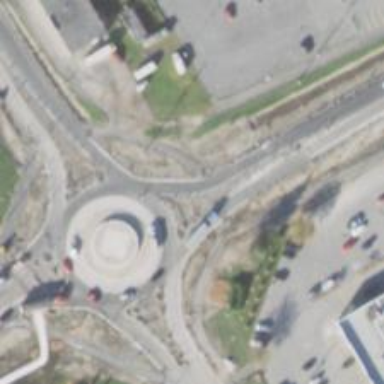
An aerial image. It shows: Footway that serves as traffic island.